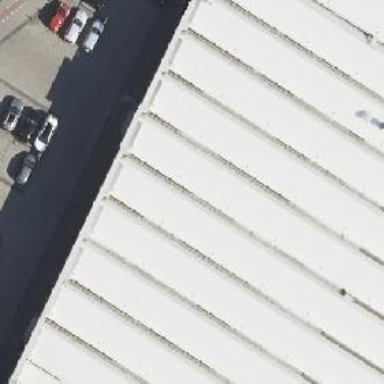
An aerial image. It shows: Furniture shop.